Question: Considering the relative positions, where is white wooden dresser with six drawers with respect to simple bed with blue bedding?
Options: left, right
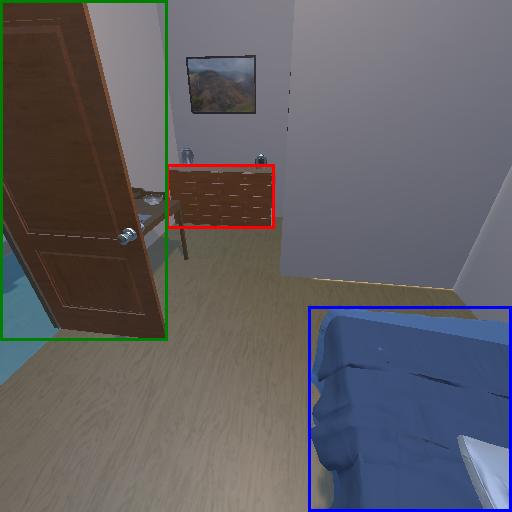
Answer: left